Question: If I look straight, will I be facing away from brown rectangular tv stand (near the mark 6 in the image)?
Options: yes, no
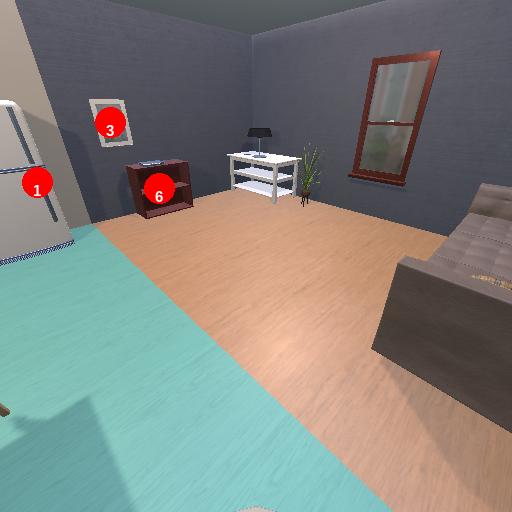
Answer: yes